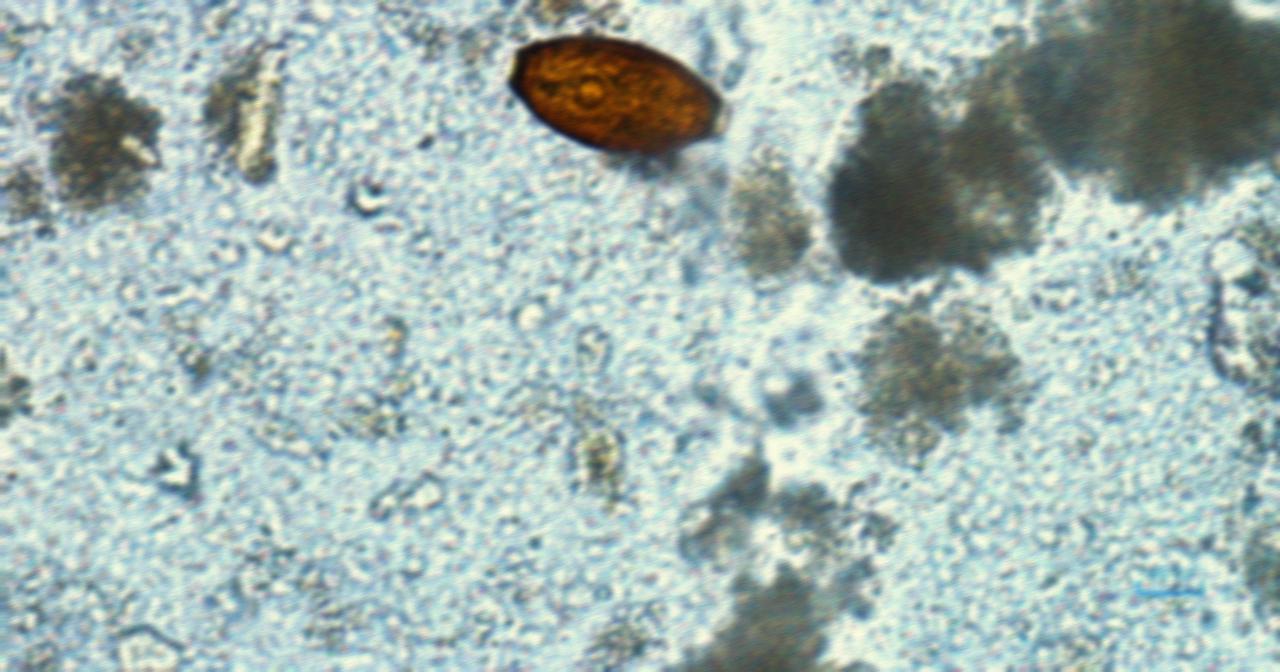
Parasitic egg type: Trichuris trichiura